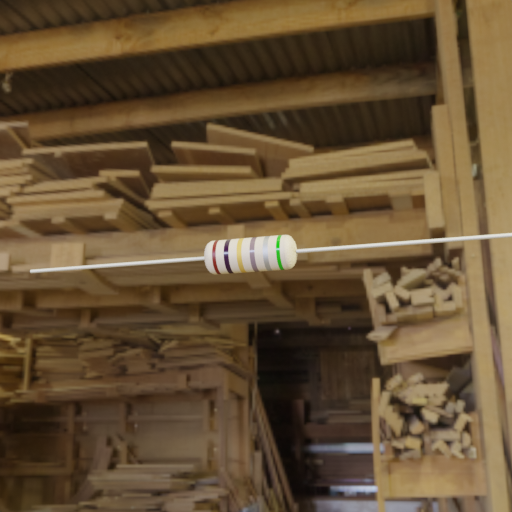
Resistor colour bands (in order): brown, black, gold, gray, silver, green